Interaction volume radius: 10 \u00c5
Interaction volume height: 25 \u00c5
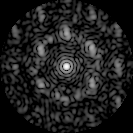
Disorder parameter: 0.6596